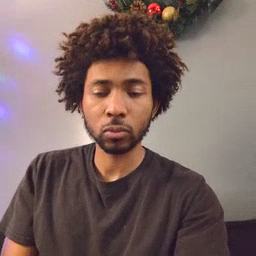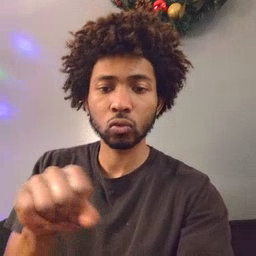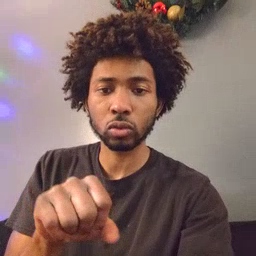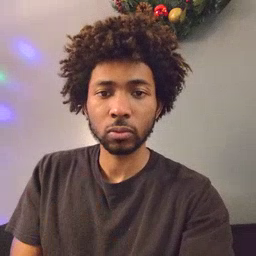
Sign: shoe